Question: I am trying to read an excel file that has some companies data in R, companies names are in persian but when I read the files into R, the companies names don't readable, I'm trying this code to read my data
'''
read.csv("book.csv",encoding = "UTF-8")
'''

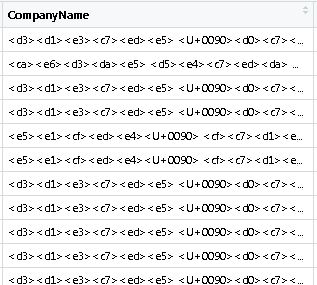
Answer: I finally found the answer. By setting the system locale as persian one can add persian columns into R.
'''
Sys.setlocale(locale = "persian")**
'''